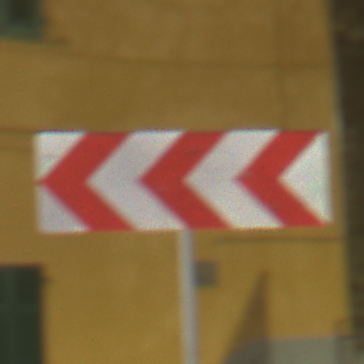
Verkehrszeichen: RichtungstafelnInKurvenGrossRechts
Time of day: Night
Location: Outdoor (Urban)
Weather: PartlyCloudy
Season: NotSpecified
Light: Artificial